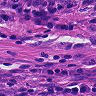
Metastatic tissue present: no